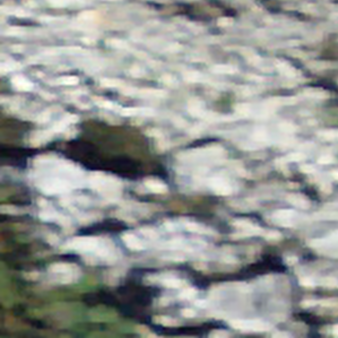
Label: other